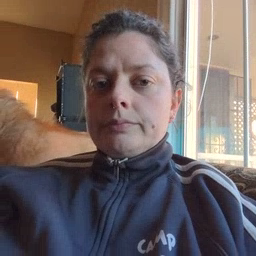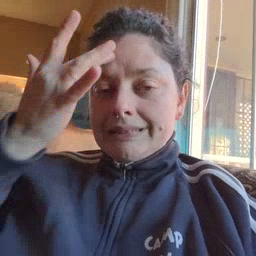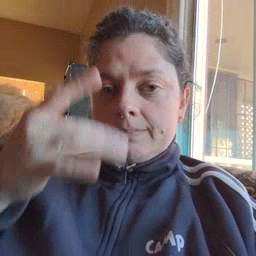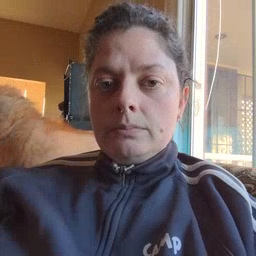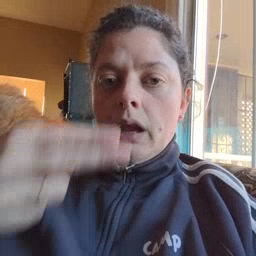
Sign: sick